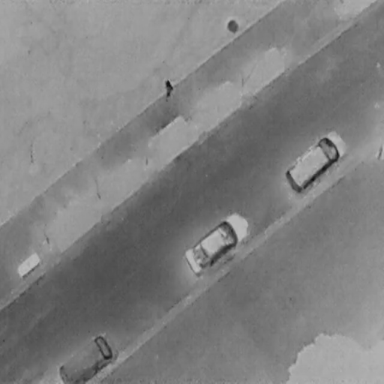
There is a Person in the infrared image.